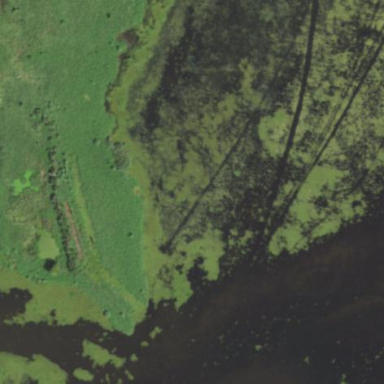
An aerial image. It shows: Marsh wetland.